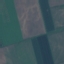
Land use / land cover class: AnnualCrop